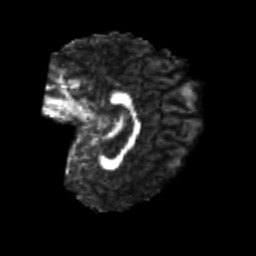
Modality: FA
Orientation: sagittal
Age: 25
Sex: female
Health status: healthy
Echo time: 0.074 s